Question: I have an array structure like the following:

I would like to have the elements keys, bi, media and offer under biz_id. Like this:
'''
biz_id
bi
media
offer
biz_id
...
'''
My code is the following:
'''
foreach ($premiumContent as $targets=>$target)
{
$finalResult[]["biz_id"] = $target->biz_id;
foreach ($target->media as $media)
{
switch ($media->type_id)
{
case '1':
$finalResult[]["info"] = $media->text;
break;
case '6':
$finalResult[]["bi"] = $media->url;
break;
case '4':
$mediaGroup[] = array('link' => $media->url, 'descript' => $media->text);
break;
case '3':
$offerGroup[] = array('link' => $media->url, 'descript' => $media->text);
break;
default:
echo '';
}
}
$finalResult[]["media"] = $mediaGroup;
$finalResult[]["offer"] = $offerGroup;
}
return $finalResult;
'''
What can I do to group the keys underneath biz_id?
Thanks for the recommendations.
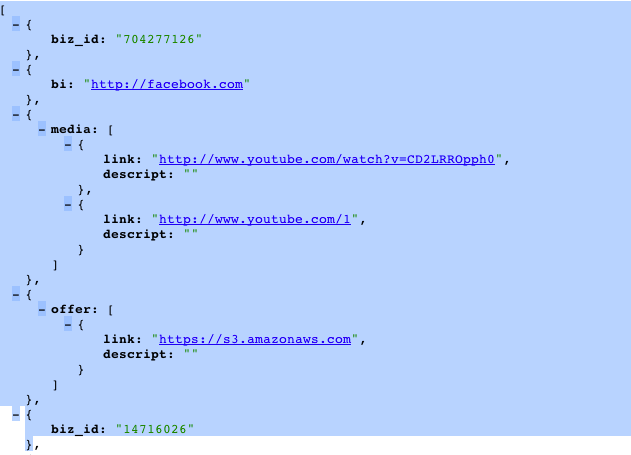
Answer: Simple: make the biz_id the key of the array:
'''
foreach ($premiumContent as $targets=>$target)
{
foreach ($target->media as $media)
{
switch ($media->type_id)
{
case '1':
$finalResult[$target->biz_id]["info"] = $media->text;
break;
case '6':
$finalResult[$target->biz_id]["bi"] = $media->url;
break;
case '4':
$mediaGroup[] = array('link' => $media->url, 'descript' => $media->text);
break;
case '3':
$offerGroup[] = array('link' => $media->url, 'descript' => $media->text);
break;
default:
echo '';
}
}
$finalResult[$target->biz_id]["media"] = $mediaGroup;
$finalResult[$target->biz_id]["offer"] = $offerGroup;
}
return $finalResult;
'''